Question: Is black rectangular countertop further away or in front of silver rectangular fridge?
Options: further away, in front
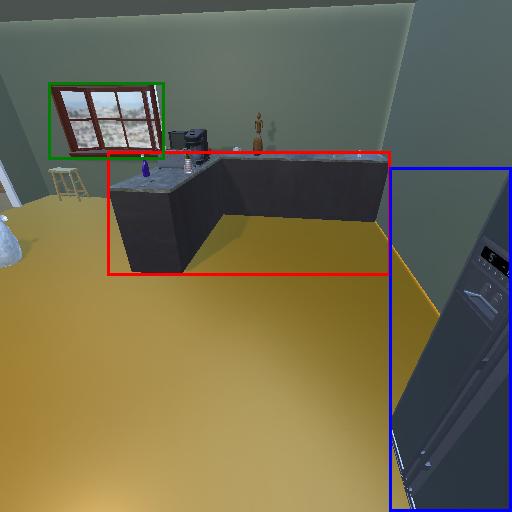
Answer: further away